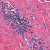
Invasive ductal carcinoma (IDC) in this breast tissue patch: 0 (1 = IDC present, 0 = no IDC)